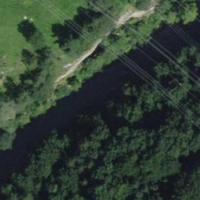
EUNIS habitat code: 41
Species observed at this site:
Tettigonia cantans